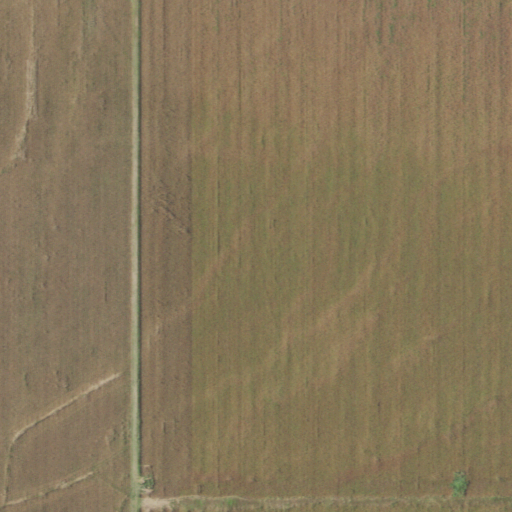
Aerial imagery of plain(s) in Louisiana named Old Bed Simpson Lake containing only cultivated crops